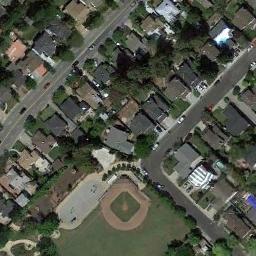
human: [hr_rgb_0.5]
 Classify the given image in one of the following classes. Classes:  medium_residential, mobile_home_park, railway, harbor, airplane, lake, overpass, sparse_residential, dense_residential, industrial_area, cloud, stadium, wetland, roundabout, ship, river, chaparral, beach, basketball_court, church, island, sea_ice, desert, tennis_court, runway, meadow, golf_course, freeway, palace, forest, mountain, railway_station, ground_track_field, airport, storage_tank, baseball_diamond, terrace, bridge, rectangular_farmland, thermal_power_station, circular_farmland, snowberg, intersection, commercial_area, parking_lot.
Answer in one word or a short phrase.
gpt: baseball_diamond